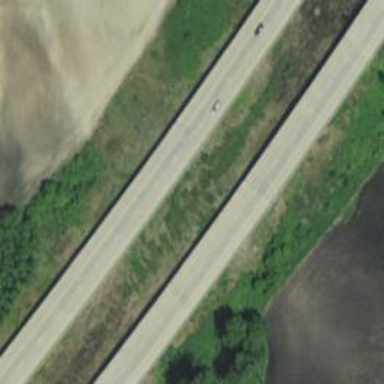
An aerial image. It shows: Multi-span bridge carrying the NB US 31 freeway over wetland on motorway.